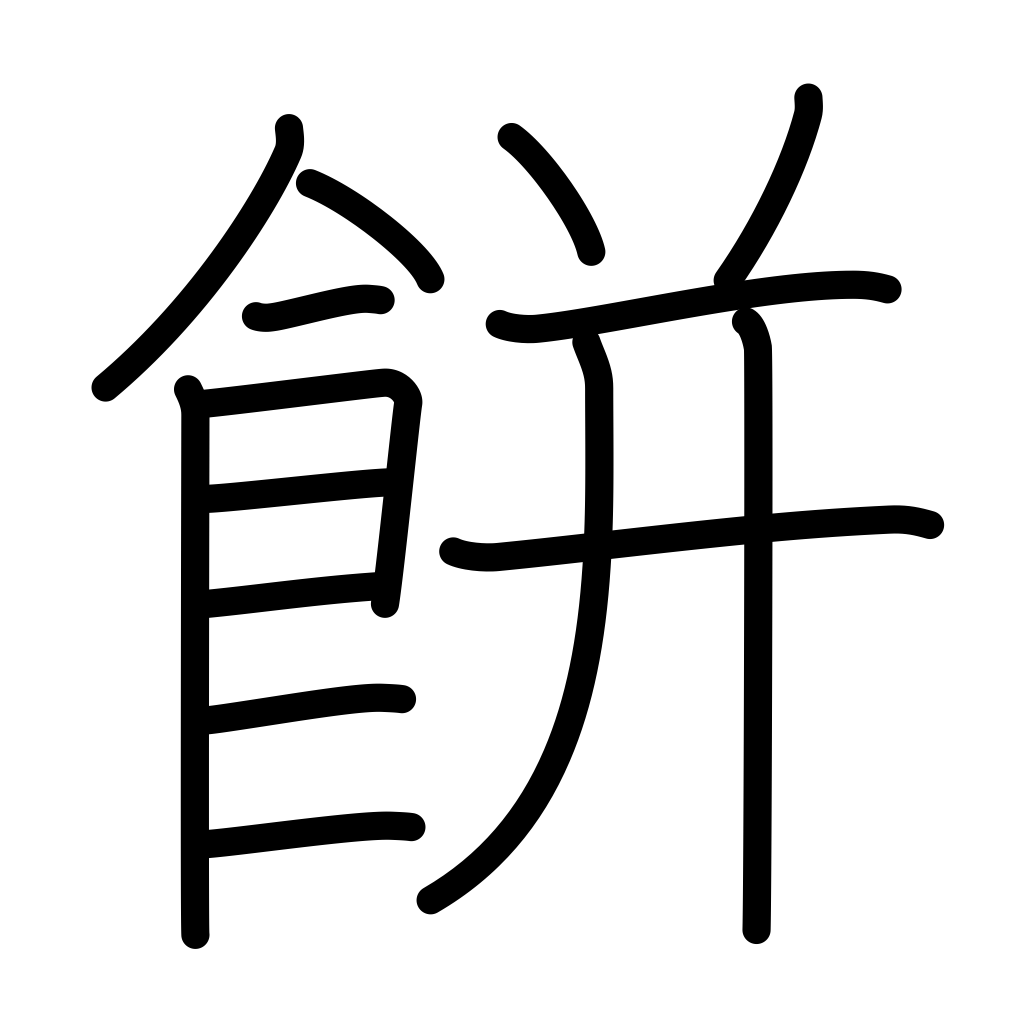
Meaning: mochi rice cake